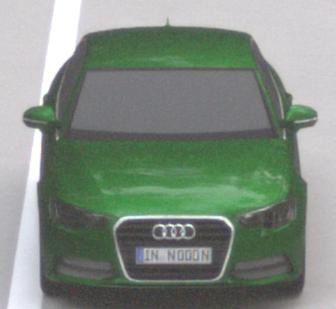
Make: Audi
Model: A6 2.0 TFSI
Detailed model: A6 (C7) Limousine
Model produced from: 2011/10
Model produced until: 2014/09
Doors: 4
Color: green
Road condition: dry road
Daytime: sunrise or sunset
Contrast: medium contrast